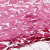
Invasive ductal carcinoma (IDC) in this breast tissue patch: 0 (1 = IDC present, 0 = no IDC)